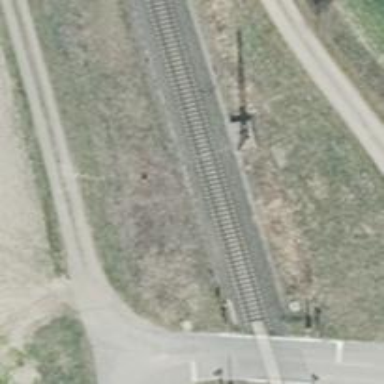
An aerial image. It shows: Milestone along the railway track with catenary mast.